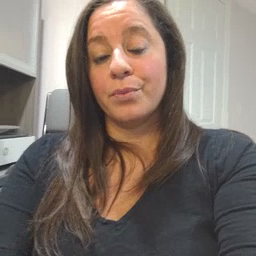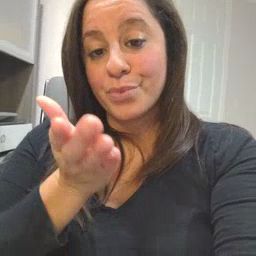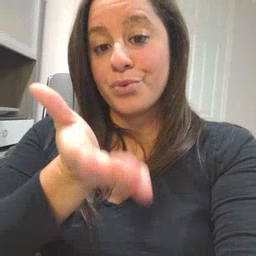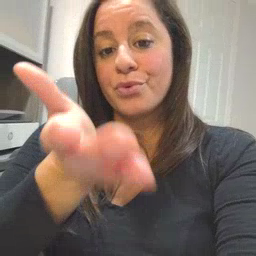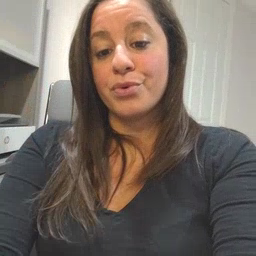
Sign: boat